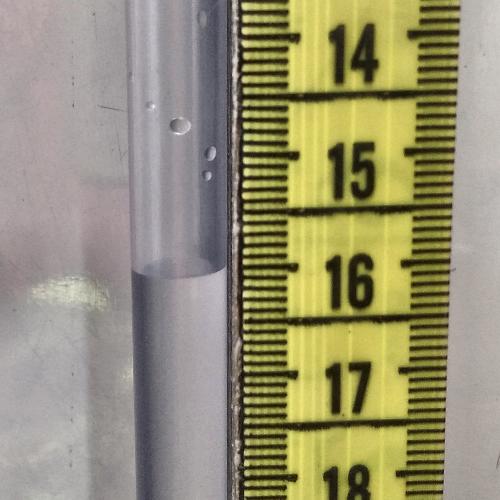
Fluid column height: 16.0 cm